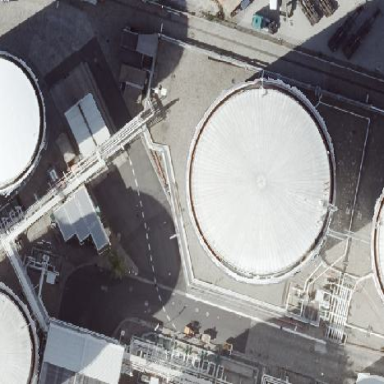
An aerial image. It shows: Cylindrical storage tank. It is man-made structure used for storage.